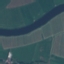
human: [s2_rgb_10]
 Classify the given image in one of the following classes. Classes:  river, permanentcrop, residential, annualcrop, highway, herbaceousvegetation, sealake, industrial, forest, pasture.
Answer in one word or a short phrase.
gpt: River